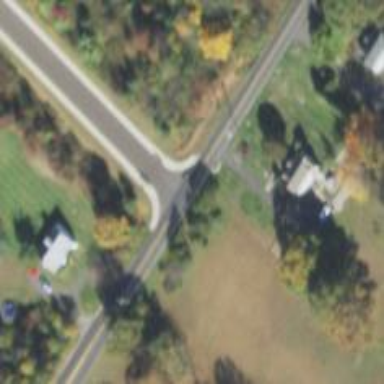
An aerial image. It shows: Stop road.